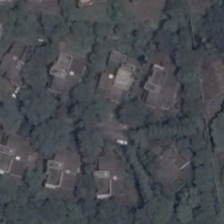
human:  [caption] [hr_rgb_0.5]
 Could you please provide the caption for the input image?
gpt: there are several houses located in the middle of trees here .

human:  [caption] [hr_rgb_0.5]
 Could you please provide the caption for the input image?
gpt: the residential distributes in the forests .

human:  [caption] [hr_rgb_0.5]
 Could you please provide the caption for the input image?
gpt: some houses are standing in the forest .

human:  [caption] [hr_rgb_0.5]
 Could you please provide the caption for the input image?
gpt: some houses are standing in the forest .

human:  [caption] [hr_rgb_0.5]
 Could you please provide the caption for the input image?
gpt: some buildings and many green trees are in a medium residential area .